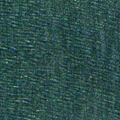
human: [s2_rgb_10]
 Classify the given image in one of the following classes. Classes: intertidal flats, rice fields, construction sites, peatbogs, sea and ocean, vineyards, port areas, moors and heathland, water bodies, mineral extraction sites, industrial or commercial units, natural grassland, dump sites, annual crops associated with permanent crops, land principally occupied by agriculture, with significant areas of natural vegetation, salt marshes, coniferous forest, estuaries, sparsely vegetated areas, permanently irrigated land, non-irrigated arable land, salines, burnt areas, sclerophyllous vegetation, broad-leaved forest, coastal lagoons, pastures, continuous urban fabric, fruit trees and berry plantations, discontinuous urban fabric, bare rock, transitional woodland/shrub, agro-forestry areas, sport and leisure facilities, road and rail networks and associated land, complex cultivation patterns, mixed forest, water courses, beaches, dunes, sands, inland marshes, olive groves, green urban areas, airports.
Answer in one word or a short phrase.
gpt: sea and ocean